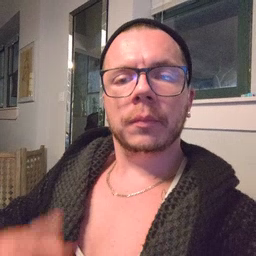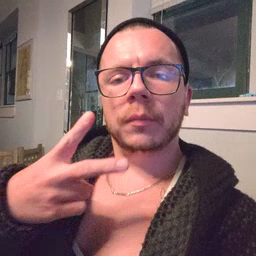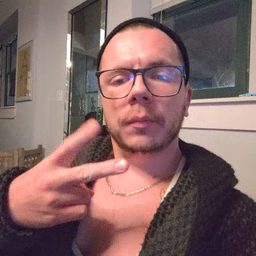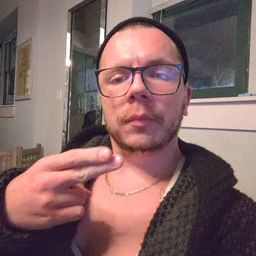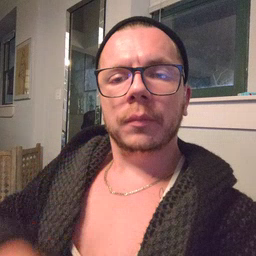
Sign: scissors